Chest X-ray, PA view. Patient: 14 years old, sex M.
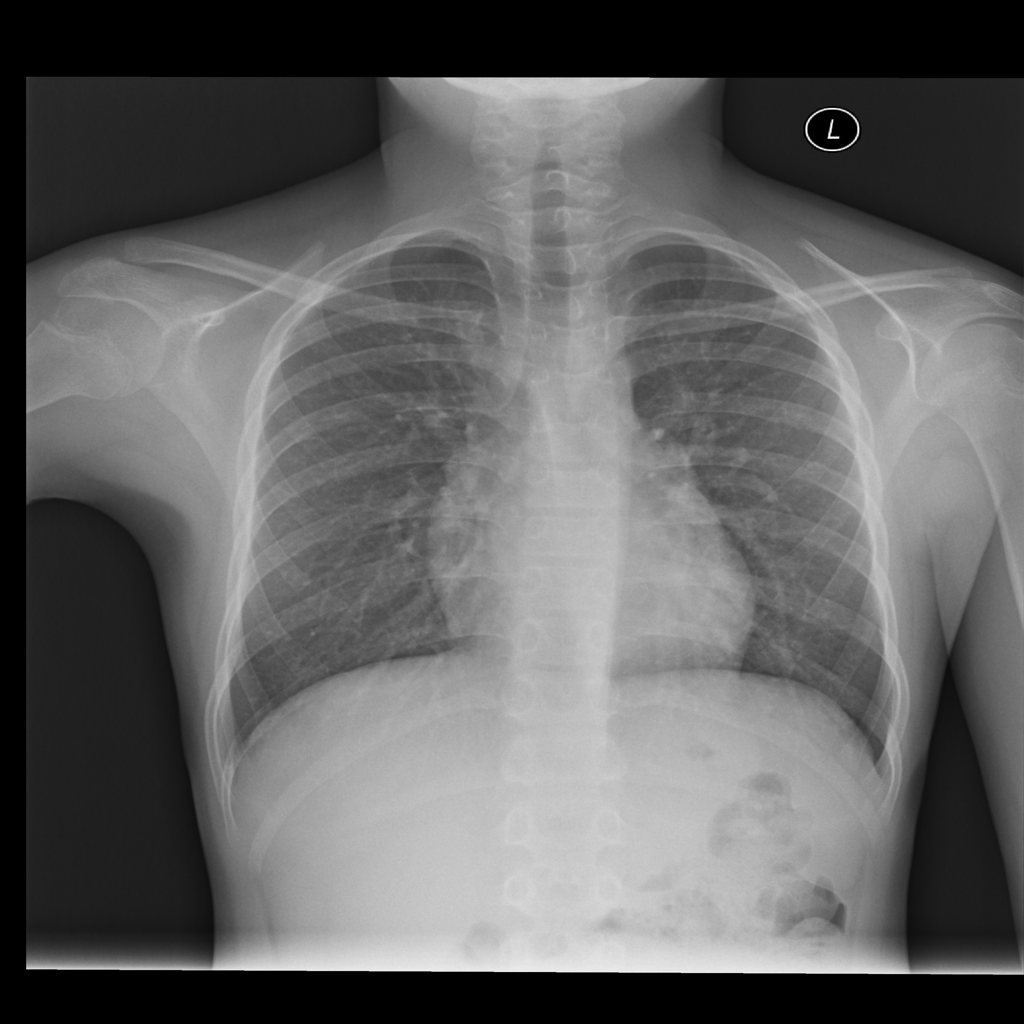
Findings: No Finding